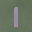
Label: 1